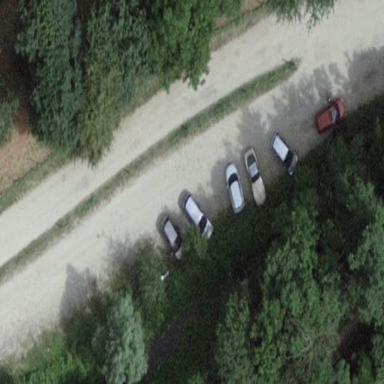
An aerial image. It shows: Unpaved parking area.